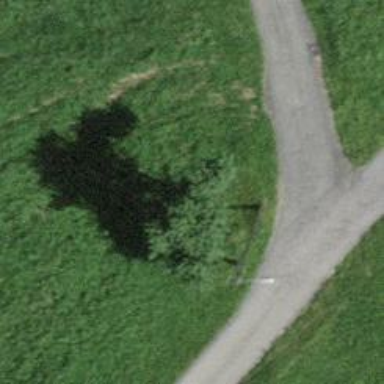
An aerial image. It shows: Broadleaved tree with lush foliage.